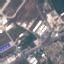
Label: Industrial